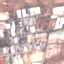
Label: Industrial